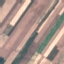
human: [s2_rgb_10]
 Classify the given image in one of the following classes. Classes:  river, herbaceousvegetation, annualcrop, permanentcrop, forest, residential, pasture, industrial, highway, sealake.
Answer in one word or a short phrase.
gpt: AnnualCrop